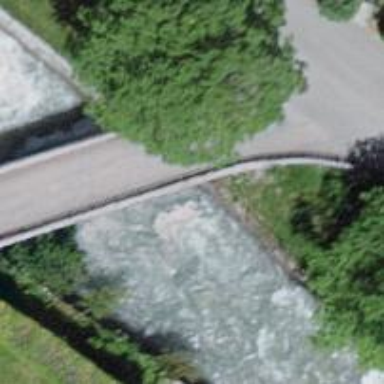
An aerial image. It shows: Bridge over living street.